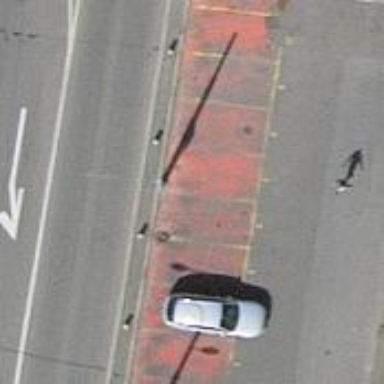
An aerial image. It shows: Bollard made of concrete.